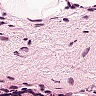
Metastatic tissue present: no